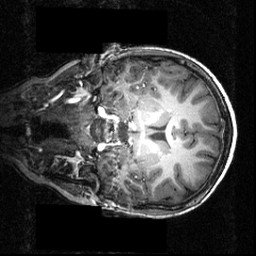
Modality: T1w
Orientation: coronal
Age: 12
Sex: male
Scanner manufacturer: siemens
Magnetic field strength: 3.951 T
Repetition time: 1.5 s
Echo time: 0.00335 s